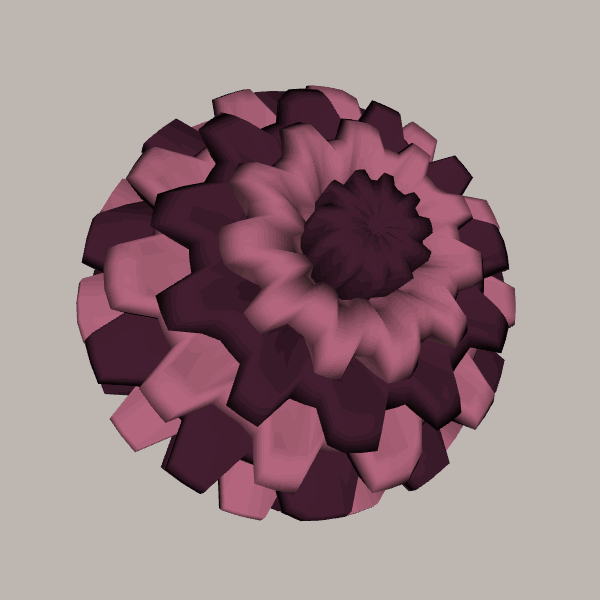
Background: light